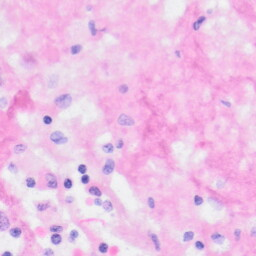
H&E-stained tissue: Kidney